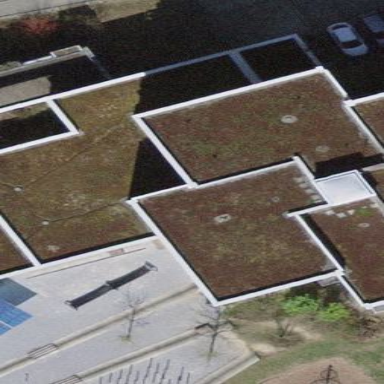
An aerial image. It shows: School building.